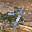
Label: 7